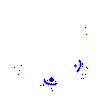
Particle: kaon